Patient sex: M
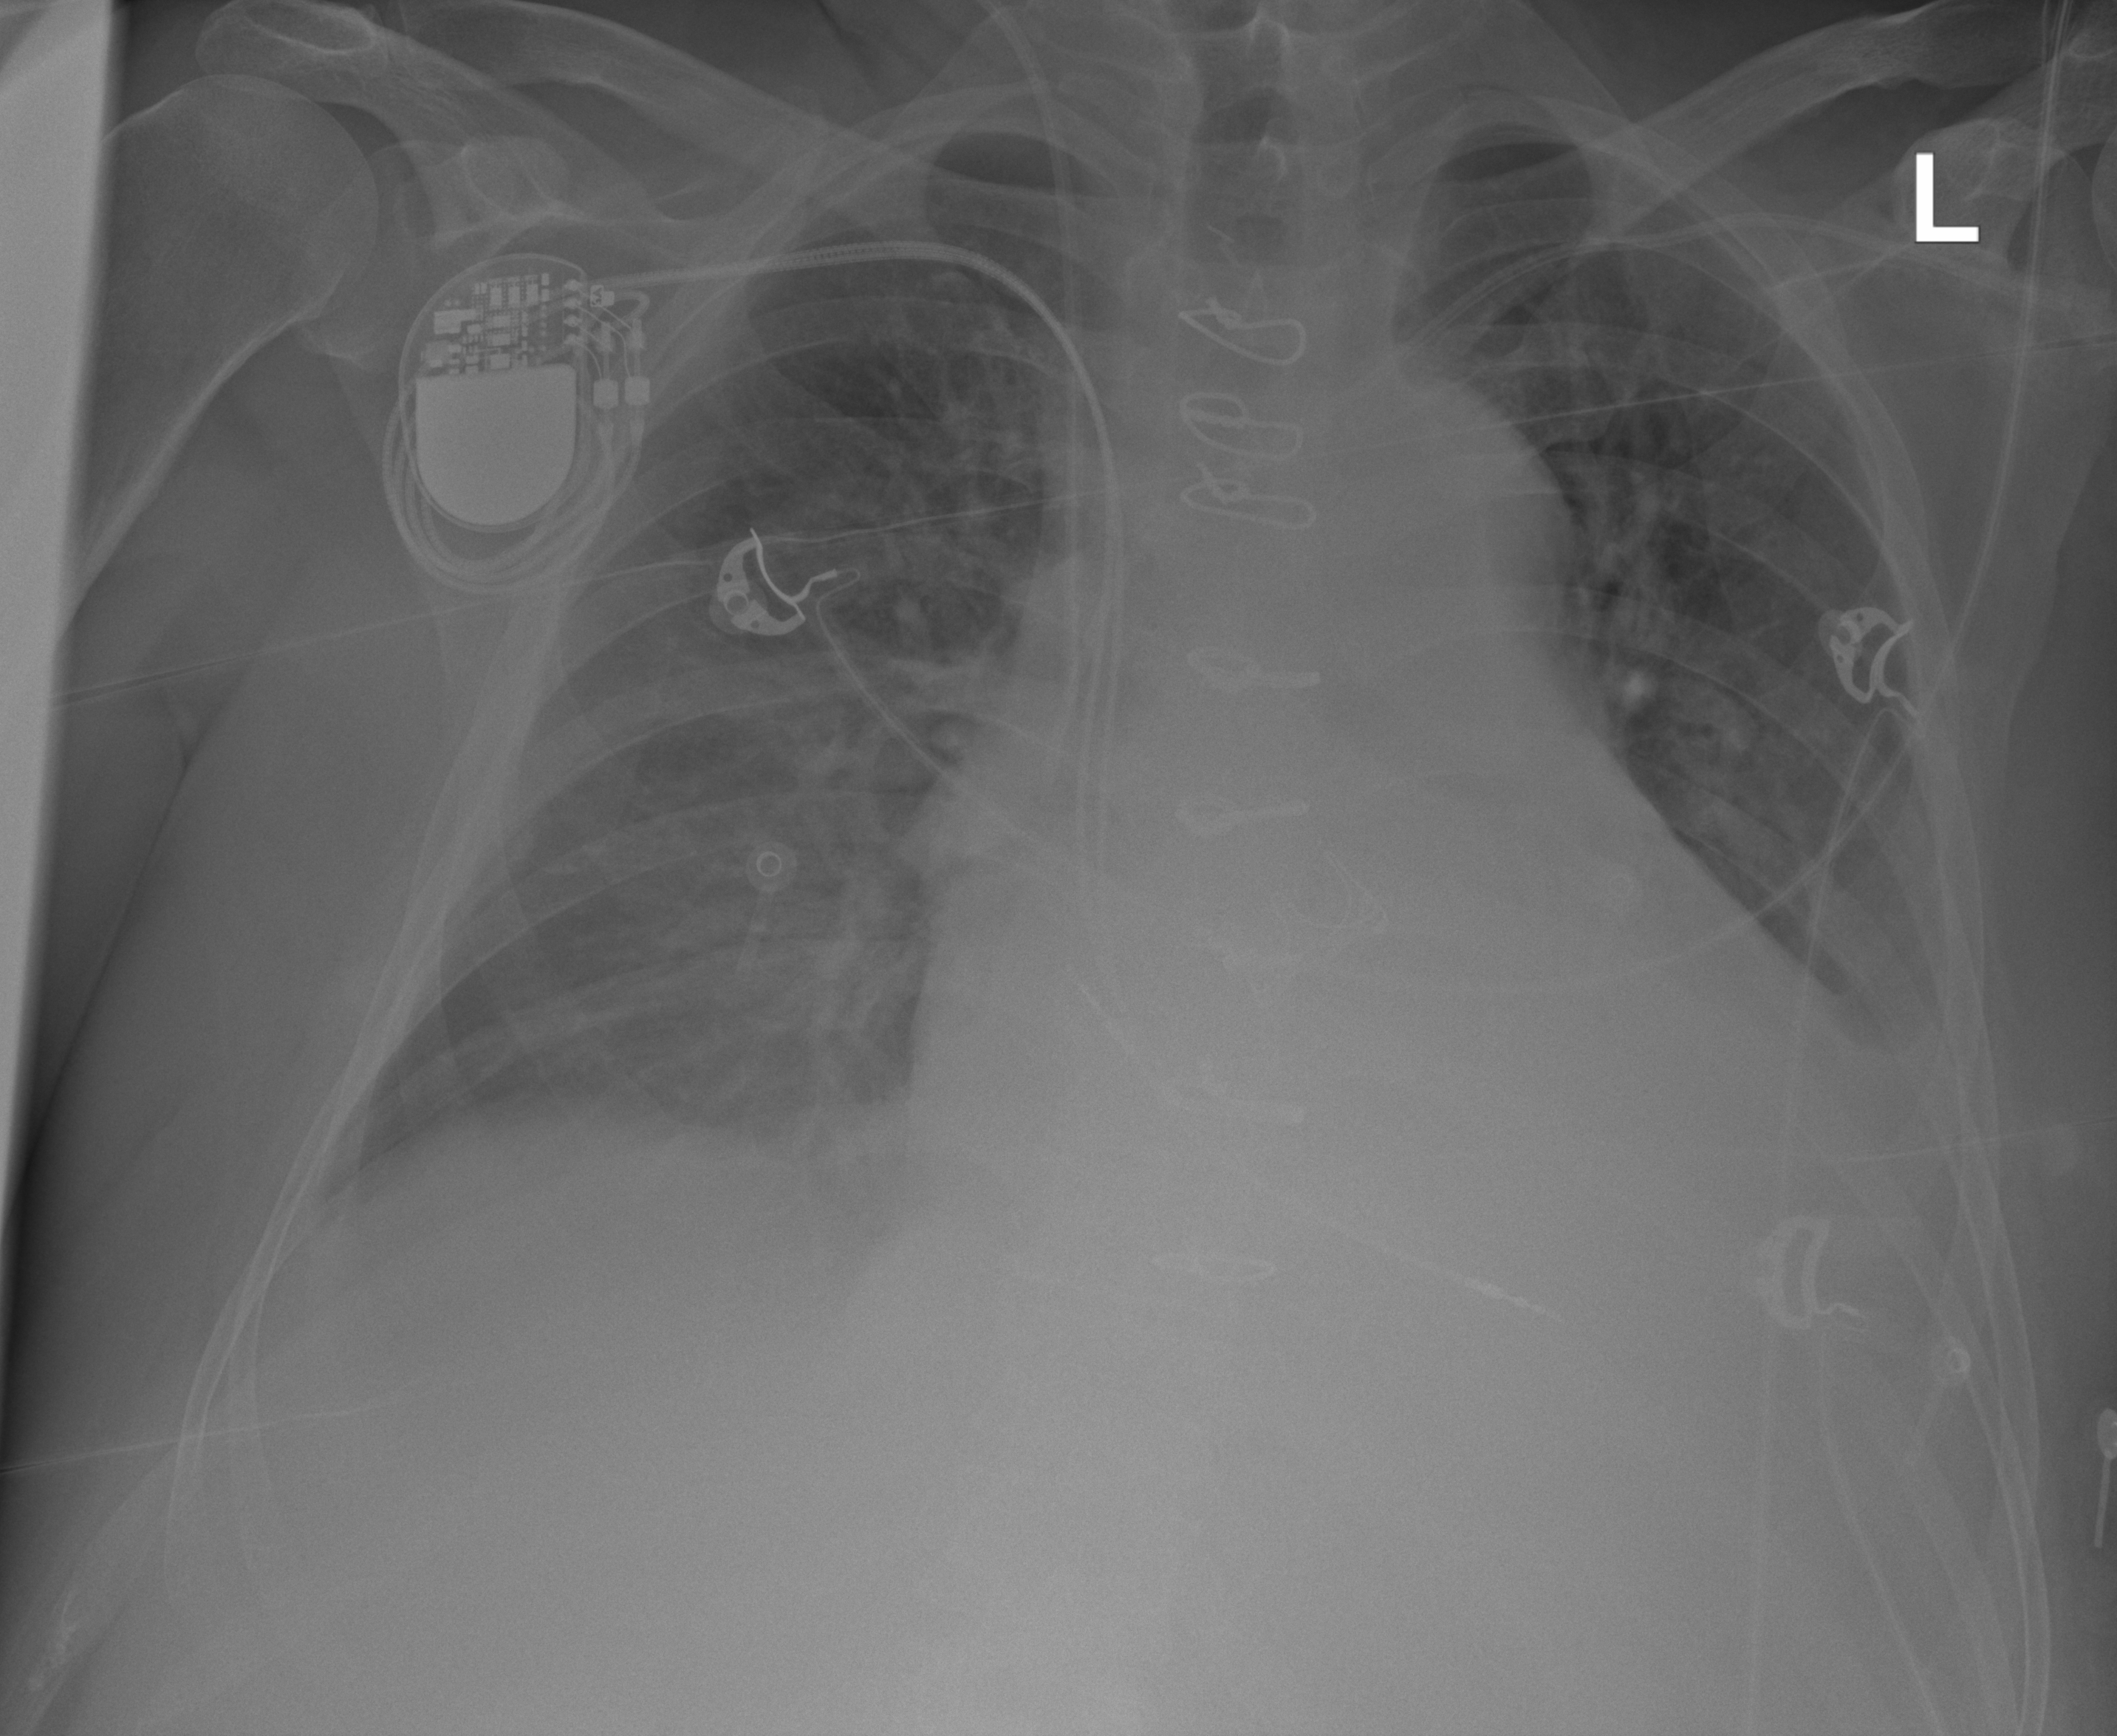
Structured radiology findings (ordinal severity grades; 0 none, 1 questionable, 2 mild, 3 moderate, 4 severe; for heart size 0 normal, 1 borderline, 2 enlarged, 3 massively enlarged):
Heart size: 3
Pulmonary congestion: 2
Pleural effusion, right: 3
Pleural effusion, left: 2
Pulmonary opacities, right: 3
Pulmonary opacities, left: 2
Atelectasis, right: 3
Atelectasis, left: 3